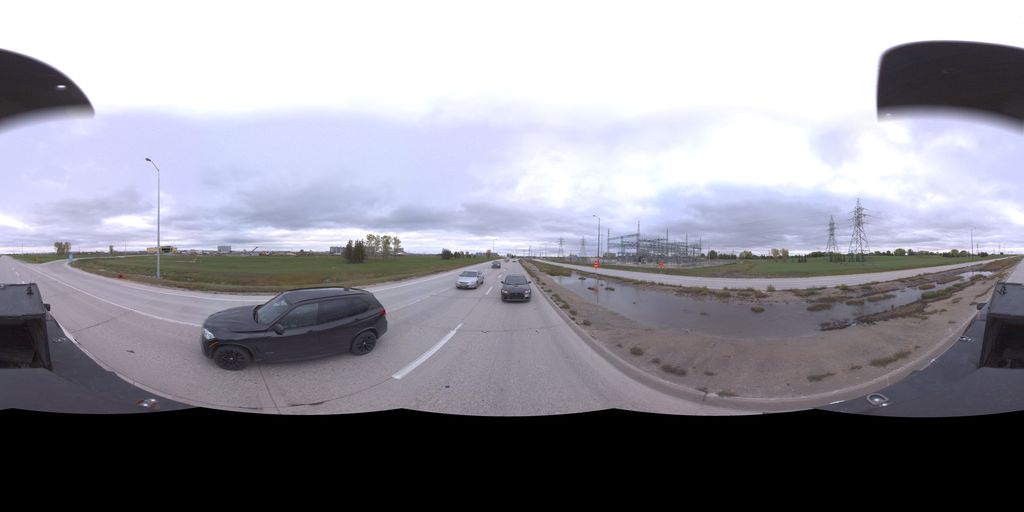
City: winnipeg